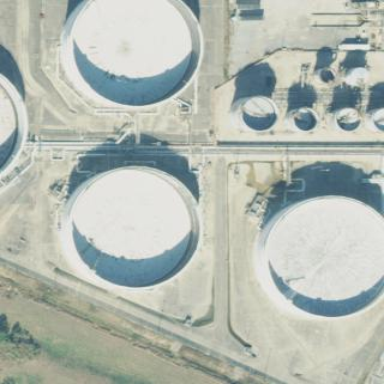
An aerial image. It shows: Storage tank building.